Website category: movie
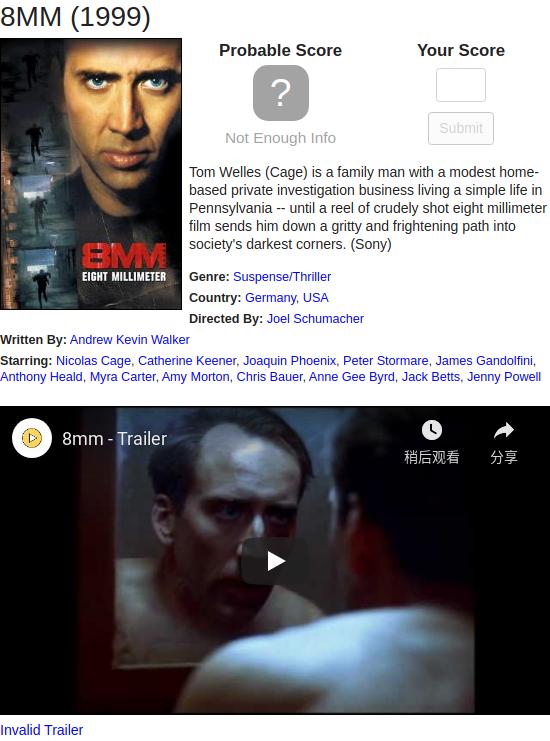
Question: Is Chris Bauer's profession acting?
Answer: yes

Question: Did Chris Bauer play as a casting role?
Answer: yes

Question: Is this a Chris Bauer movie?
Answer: no

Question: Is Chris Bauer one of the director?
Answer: no

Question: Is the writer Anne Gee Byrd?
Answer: no

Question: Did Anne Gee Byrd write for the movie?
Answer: no

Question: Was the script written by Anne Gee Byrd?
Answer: no

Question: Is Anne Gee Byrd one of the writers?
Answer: no

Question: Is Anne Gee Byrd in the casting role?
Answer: yes

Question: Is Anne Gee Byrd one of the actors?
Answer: yes

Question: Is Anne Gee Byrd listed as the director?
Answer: no

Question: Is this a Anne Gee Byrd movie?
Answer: no

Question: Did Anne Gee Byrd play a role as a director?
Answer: no

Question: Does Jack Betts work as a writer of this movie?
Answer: no

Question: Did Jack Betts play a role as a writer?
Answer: no

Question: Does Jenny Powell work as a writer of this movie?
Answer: no

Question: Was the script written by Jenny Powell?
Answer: no

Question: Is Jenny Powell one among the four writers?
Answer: no

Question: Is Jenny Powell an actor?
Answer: yes

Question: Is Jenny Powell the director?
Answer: no

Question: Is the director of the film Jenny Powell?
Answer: no

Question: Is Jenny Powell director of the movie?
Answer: no